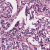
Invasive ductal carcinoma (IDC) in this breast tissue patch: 1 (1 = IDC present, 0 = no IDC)